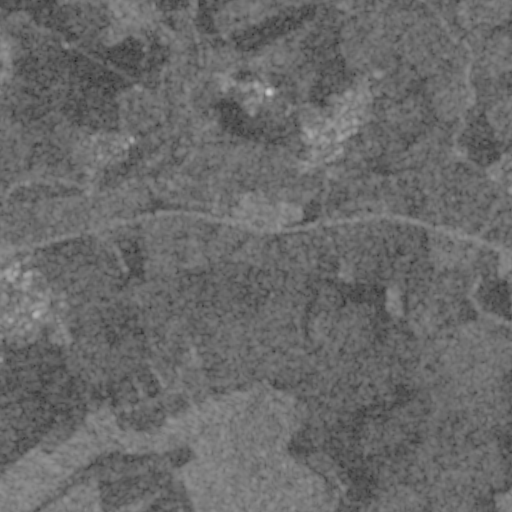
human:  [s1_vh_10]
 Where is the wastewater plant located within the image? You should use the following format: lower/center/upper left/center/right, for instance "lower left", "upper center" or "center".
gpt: The wastewater plant is located in the center right of the image.
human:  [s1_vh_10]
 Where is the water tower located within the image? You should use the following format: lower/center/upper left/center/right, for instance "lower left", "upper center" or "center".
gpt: The water tower is located in the upper right of the image.
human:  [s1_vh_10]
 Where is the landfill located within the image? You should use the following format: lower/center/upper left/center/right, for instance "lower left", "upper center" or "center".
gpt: There is no landfill in the image.

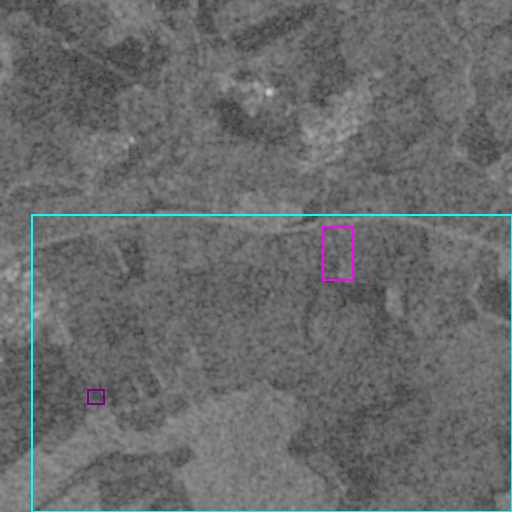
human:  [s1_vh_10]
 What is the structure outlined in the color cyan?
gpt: The structure outlined in cyan is a crop field.
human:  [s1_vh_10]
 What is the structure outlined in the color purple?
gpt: The structure outlined in purple is a park.
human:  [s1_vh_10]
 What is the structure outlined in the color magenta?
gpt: The structure outlined in magenta is a wastewater plant.
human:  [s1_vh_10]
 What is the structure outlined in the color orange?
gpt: There is no orange outline.